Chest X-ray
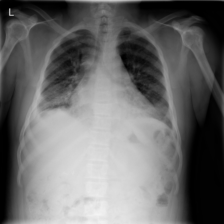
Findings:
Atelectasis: negative
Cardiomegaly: negative
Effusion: negative
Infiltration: positive
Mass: negative
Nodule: negative
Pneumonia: negative
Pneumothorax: negative
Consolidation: negative
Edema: negative
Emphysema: negative
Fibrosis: negative
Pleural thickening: negative
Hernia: negative